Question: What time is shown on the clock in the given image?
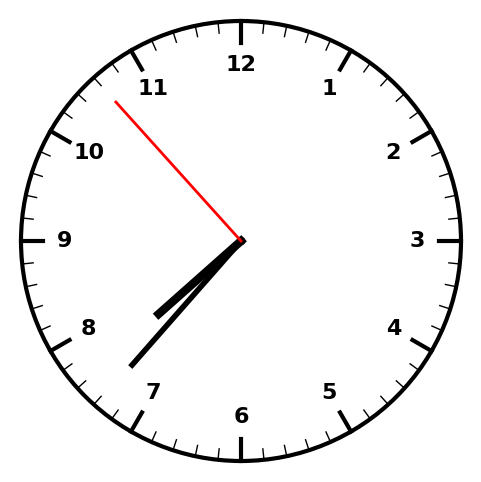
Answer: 07:36:53